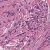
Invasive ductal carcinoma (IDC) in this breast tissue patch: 1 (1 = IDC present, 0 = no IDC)